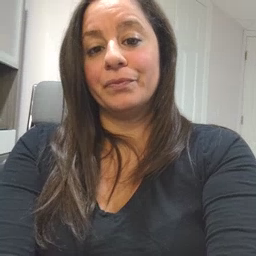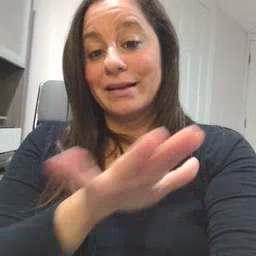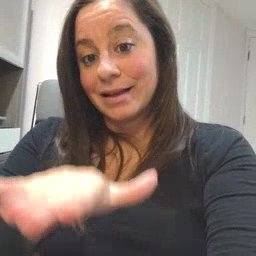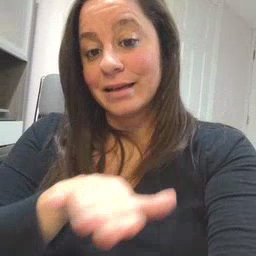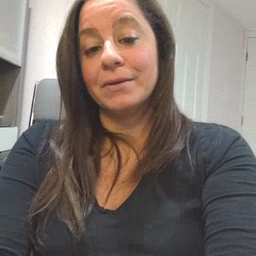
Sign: clean